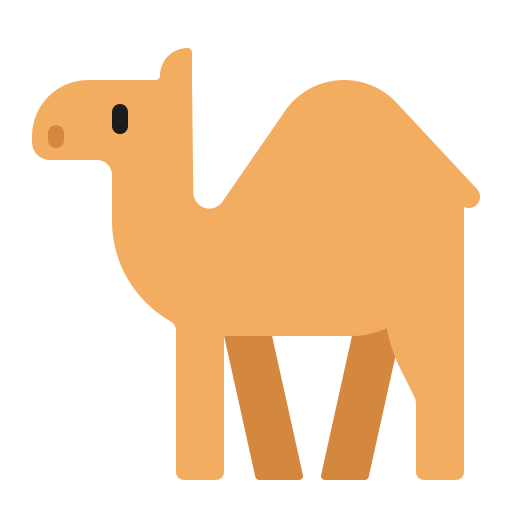
camel flat